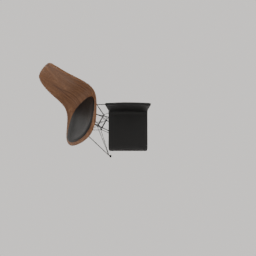
Label: furniture